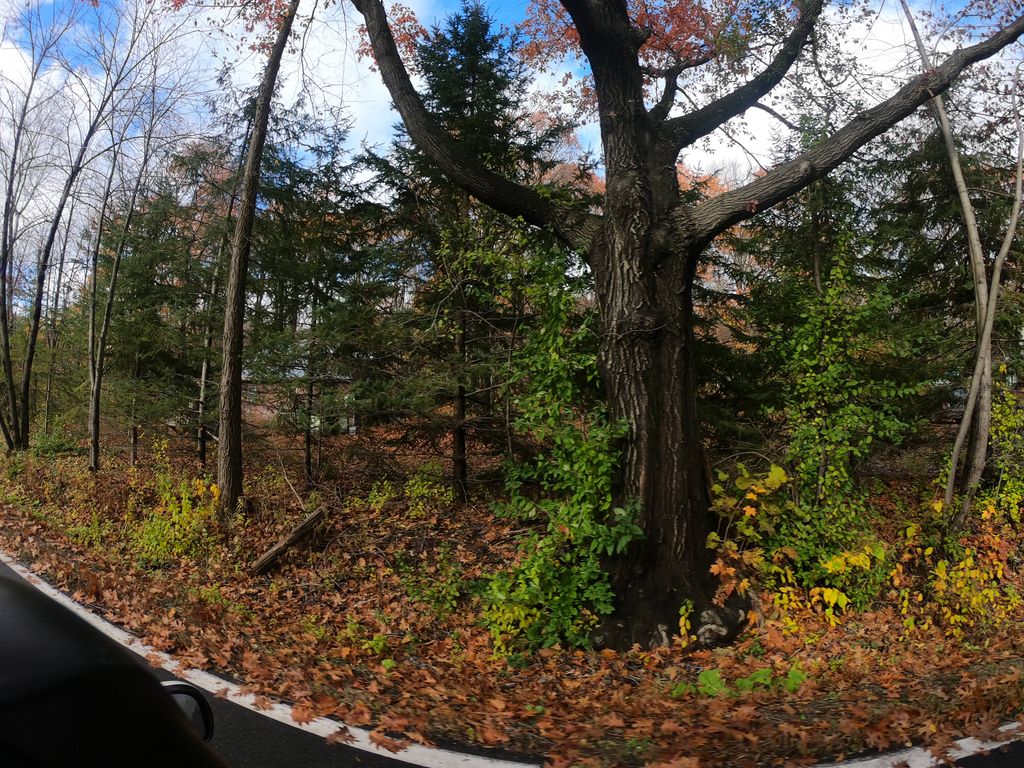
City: ottawa-gatineau